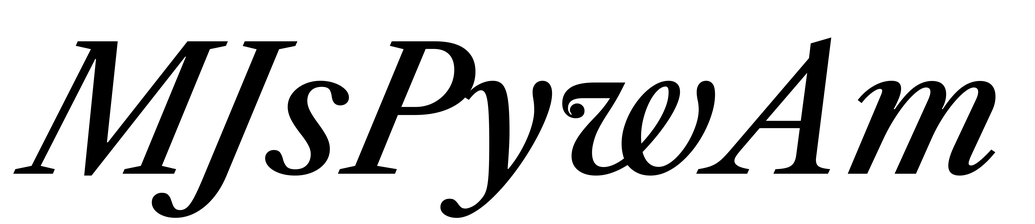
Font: LibreCaslonText-Italic_Medium_Italic